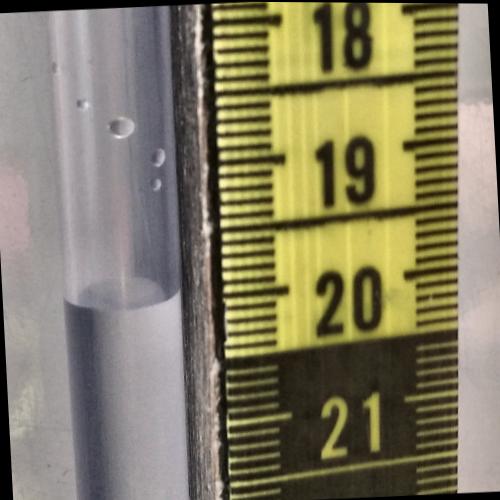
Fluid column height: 20.0 cm